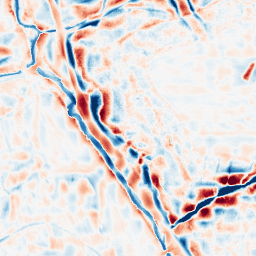
Category: wavelet
Decomposition family: wavelet_dwt
Decomposition parameters: wavelet: coif2
level: 4
Upsampling method: quartic
Upsampling parameters: scale: 4
Upsampling scale: 4